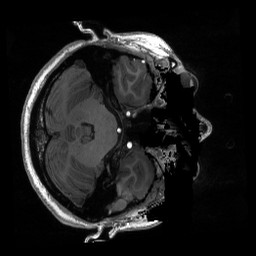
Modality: T1w
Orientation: axial
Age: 23
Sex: female
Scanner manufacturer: siemens
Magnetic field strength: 6.98 T
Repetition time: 2.53 s
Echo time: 0.00176 s